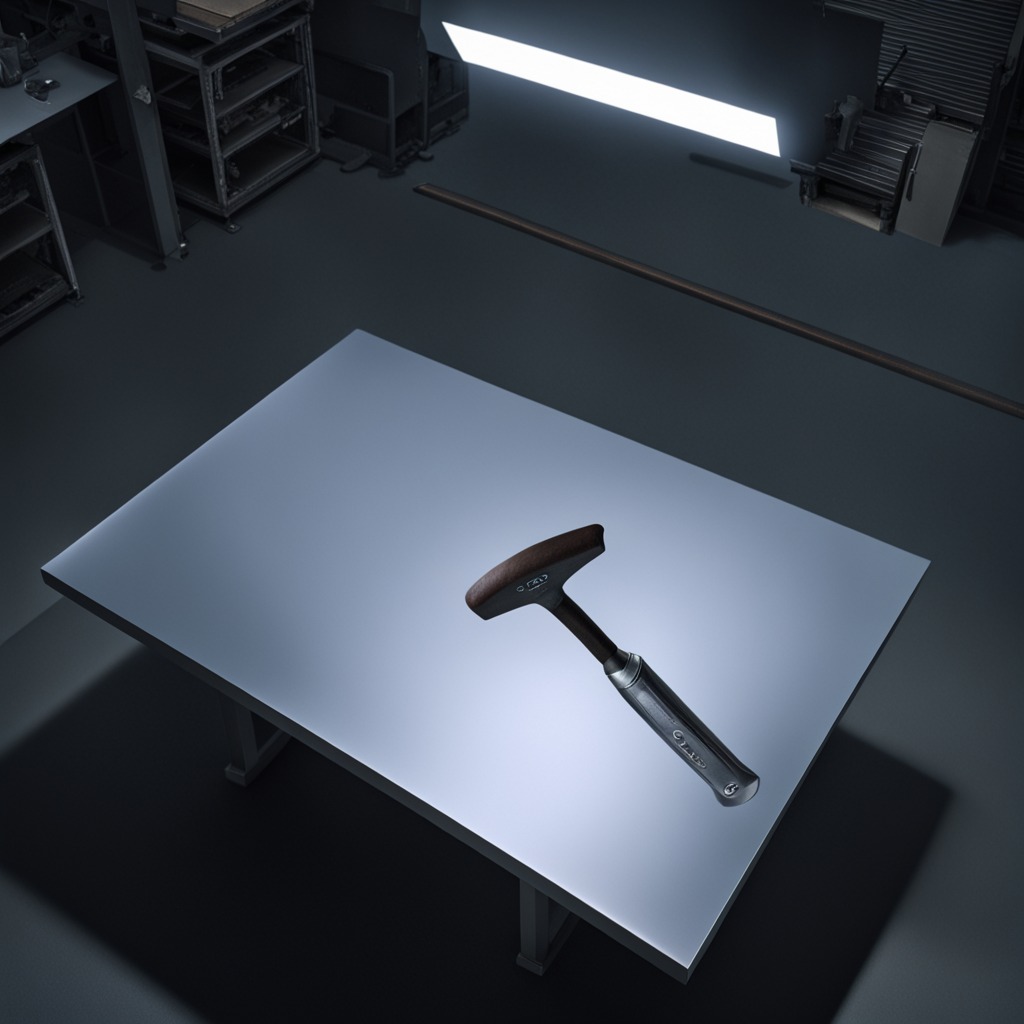
A hammer lies on a clean empty table in a basement in the evening soft directional lighting on the tabletop realistic grain studio-quality clarity centered framing